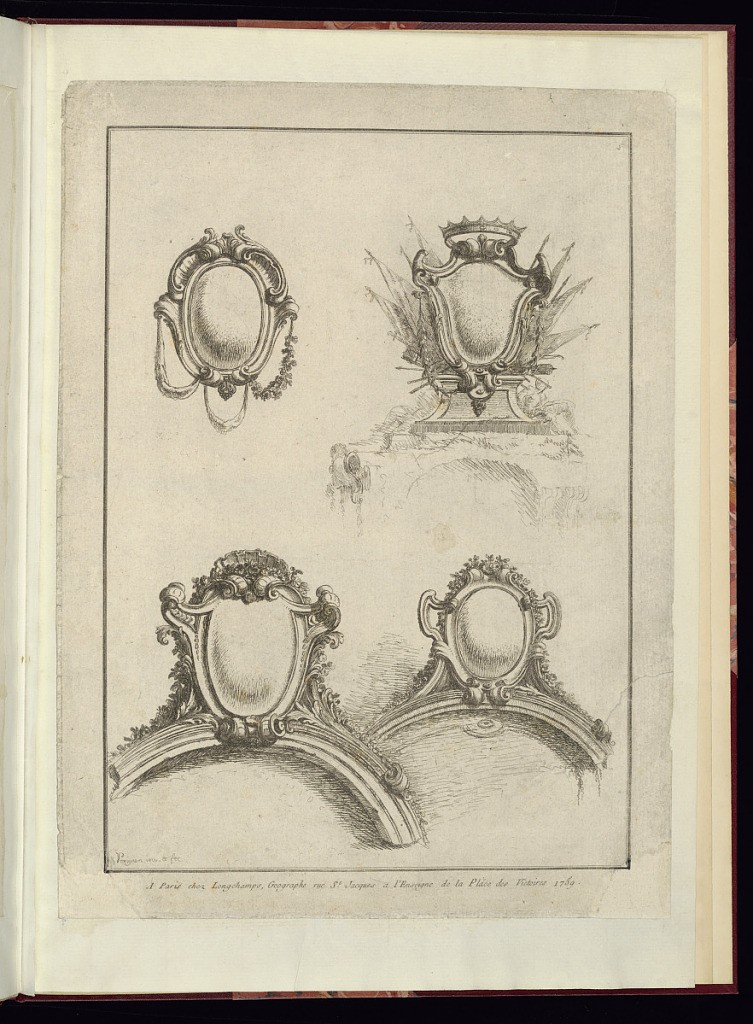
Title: Cartouche Designs
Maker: Alexis-Nicolas Pérignon, French, 1726 – 1782
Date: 1759
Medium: Etching on laid paper
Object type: Print
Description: Four designs for rococo cartouches featuring c-scrolls, s-scrolls, shell, and acanthus leaf motifs, with festoons of flowers and leaves. The top right cartouche is set onto a plinth surrounded by arms and armor, and spears with flags. The lower two cartouches are set within arches or archways, with only the upper sections of the arches visible. The upper left cartouche is freestanding with hanging festoons of textiles and flowers. The plate is signed and dated.